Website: bh-photo
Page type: gifting
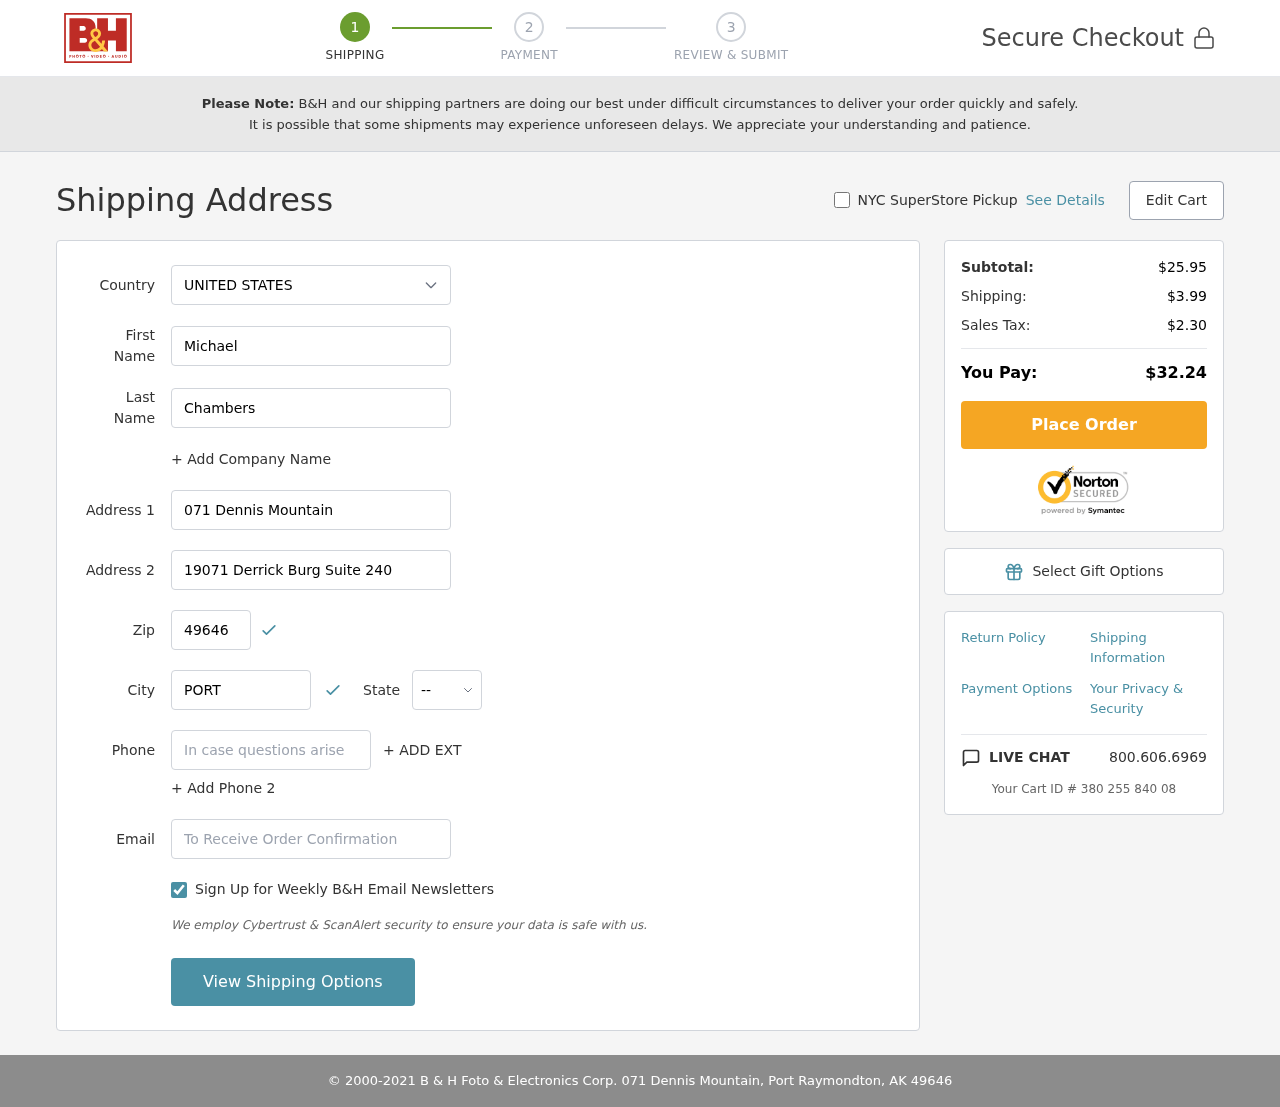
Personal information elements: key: PII_CITY
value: Port Raymondton
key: PII_COUNTRY
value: United States
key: PII_EMAIL
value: mchambers@yahoo.com
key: PII_FIRSTNAME
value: Michael
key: PII_LASTNAME
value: Chambers
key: PII_PHONE
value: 5945455602
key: PII_POSTCODE
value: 49646
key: PII_STATE_ABBR
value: AK
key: PII_STREET
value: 071 Dennis Mountain
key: PII_STREET2
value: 19071 Derrick Burg Suite 240
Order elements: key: ORDER_SUBTOTAL
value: $25.95
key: ORDER_SHIPPING_COST
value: $3.99
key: ORDER_TAX
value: $2.30
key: ORDER_TOTAL
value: $32.24
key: ORDER_ID
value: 380 255 840 08